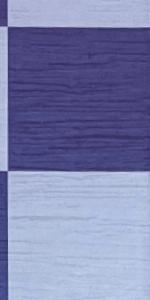
Label: Empty